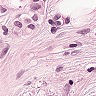
Metastatic tissue present: yes